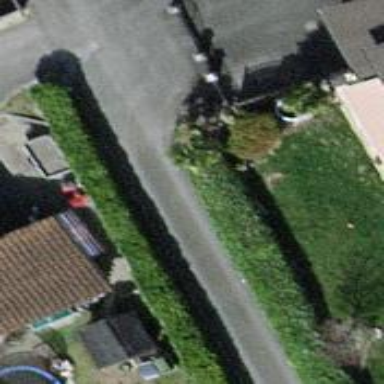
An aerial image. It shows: Residential road with asphalt surface.